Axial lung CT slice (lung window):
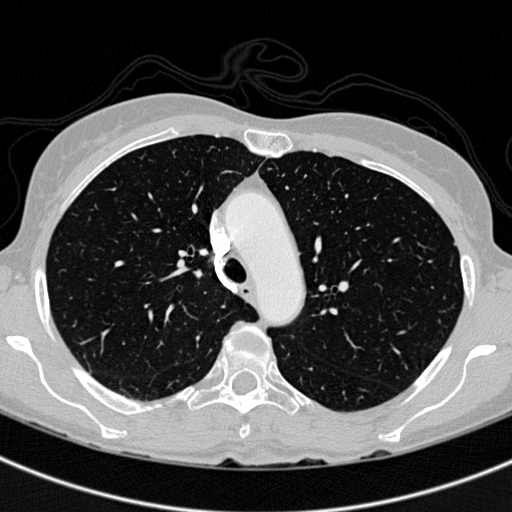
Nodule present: no